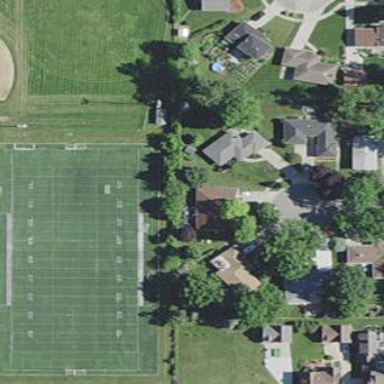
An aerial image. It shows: Pitch for American football.